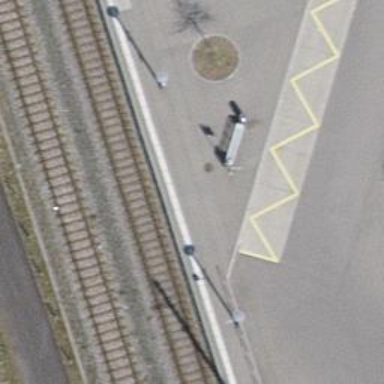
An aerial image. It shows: Platform for public transport. The platform is located by the road.